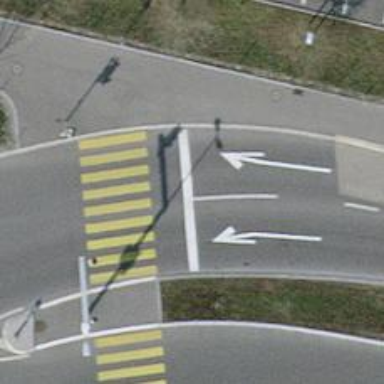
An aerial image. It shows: Road with traffic signals.